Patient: sex F, age 78
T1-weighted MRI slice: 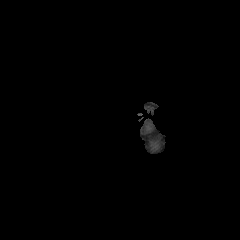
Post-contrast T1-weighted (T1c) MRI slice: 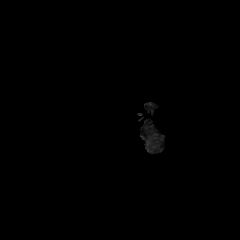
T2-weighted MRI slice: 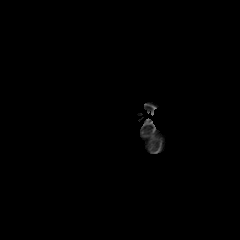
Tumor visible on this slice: no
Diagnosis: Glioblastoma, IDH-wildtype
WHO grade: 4